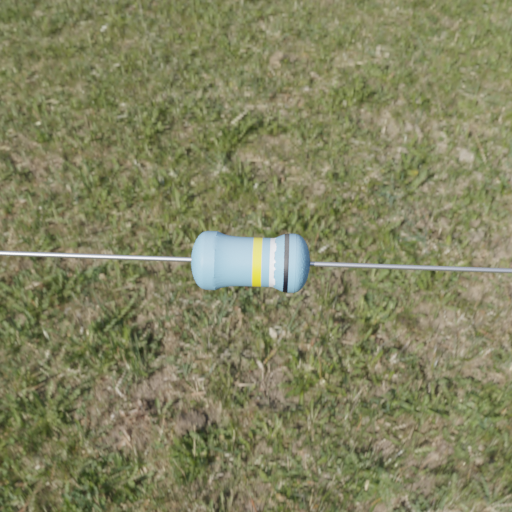
Resistor colour bands (in order): yellow, white, black